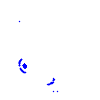
Particle: electron